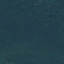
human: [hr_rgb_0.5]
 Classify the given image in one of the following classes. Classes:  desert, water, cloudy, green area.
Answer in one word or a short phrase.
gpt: green area